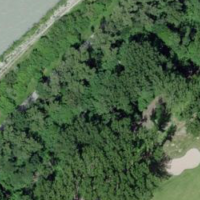
EUNIS habitat code: 53
Species observed at this site:
Cephalanthera rubra